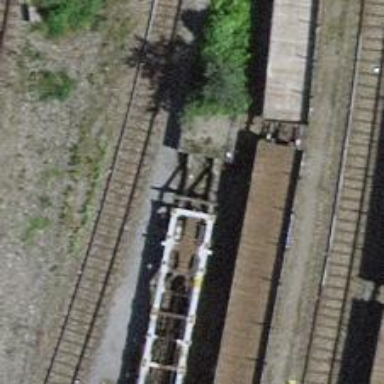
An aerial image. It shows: Railway buffer stop.